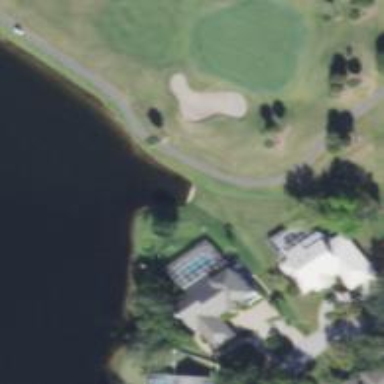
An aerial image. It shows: Path for golf carts.